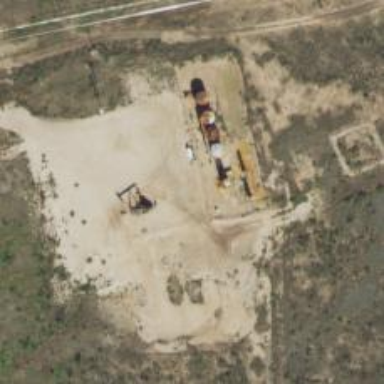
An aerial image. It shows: Petroleum well.